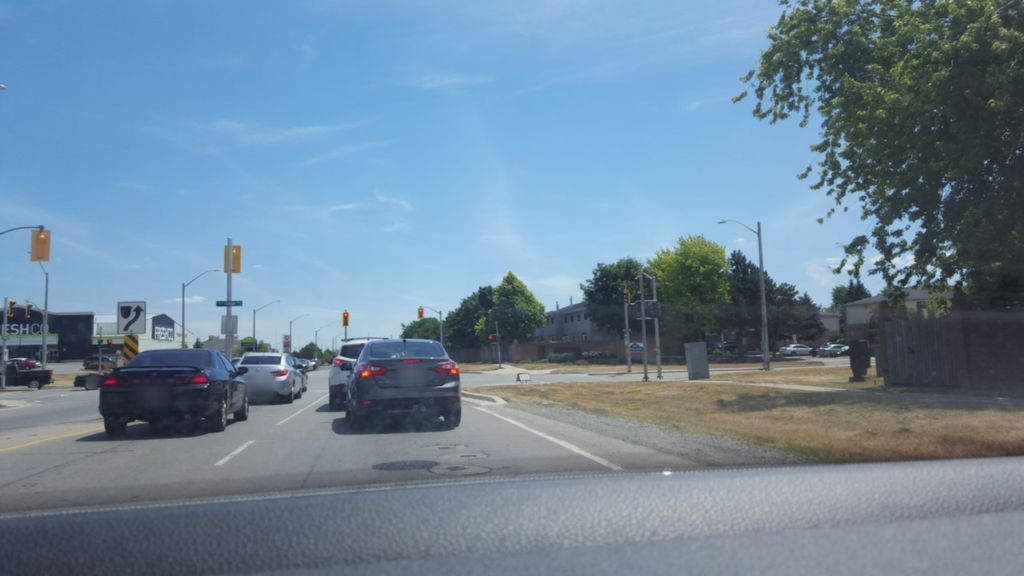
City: hamilton